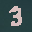
Label: 3